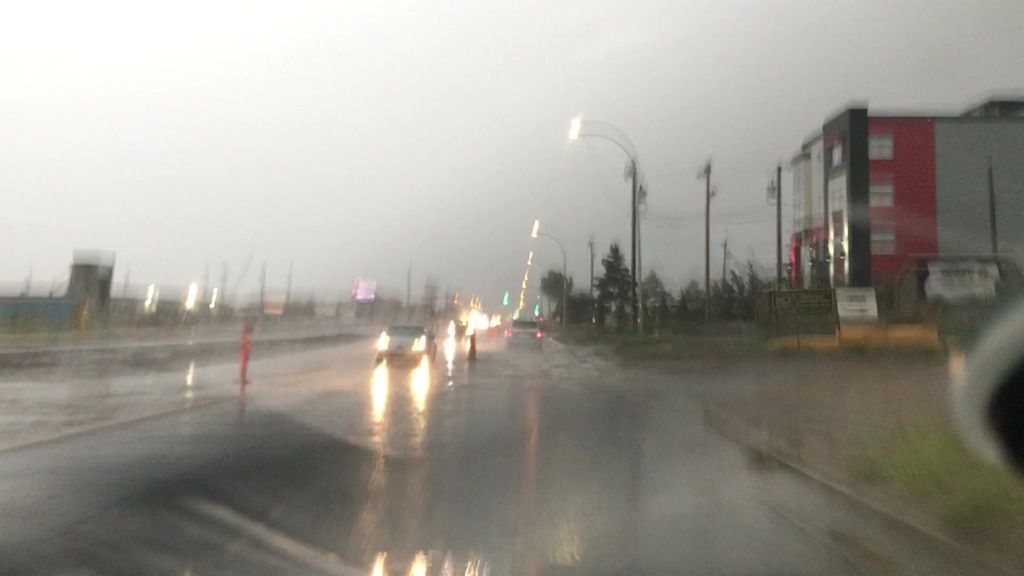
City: edmonton